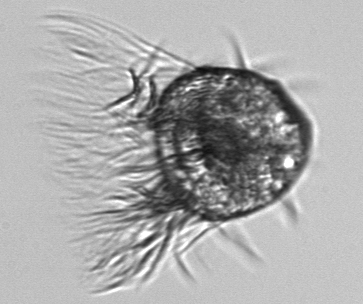
Label: Pelagostrobilidium